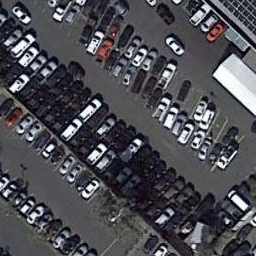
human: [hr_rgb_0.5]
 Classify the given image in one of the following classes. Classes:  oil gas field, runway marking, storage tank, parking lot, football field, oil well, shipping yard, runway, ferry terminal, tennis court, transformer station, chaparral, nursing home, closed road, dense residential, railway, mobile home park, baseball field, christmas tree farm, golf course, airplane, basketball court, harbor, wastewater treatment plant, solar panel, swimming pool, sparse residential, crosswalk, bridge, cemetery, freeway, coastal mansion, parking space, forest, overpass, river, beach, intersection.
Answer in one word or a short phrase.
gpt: parking lot